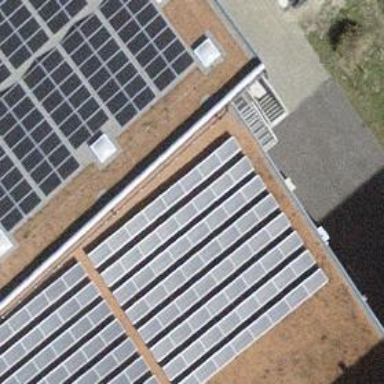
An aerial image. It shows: Solar photovoltaic panel generator.